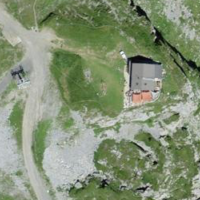
EUNIS habitat code: 26
Species observed at this site:
Arnica montana
Bistorta vivipara
Aster alpinus